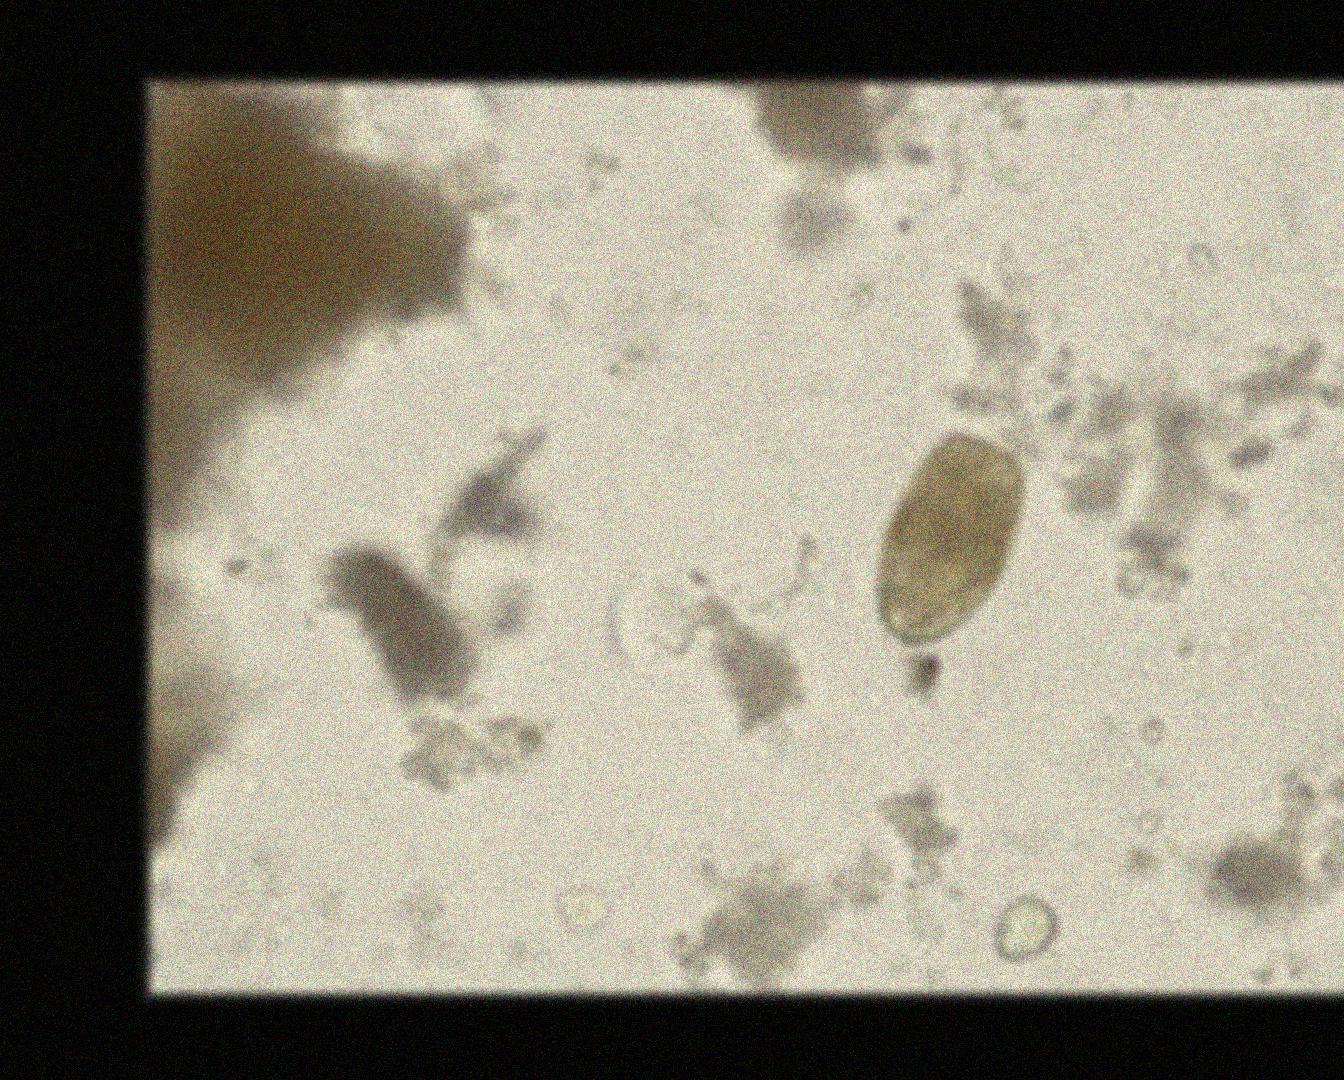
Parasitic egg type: Paragonimus spp